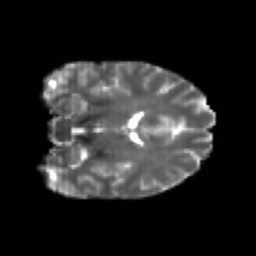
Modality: T2w
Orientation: coronal
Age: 22
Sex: female
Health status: healthy
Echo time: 0.074 s